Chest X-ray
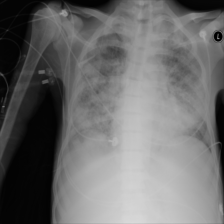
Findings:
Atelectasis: positive
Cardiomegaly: negative
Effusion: negative
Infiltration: positive
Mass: negative
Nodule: positive
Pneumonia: negative
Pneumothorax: negative
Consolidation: positive
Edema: negative
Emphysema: negative
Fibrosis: negative
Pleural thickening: negative
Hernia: negative